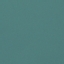
Land use / land cover class: SeaLake